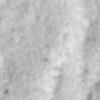
Label: no_change